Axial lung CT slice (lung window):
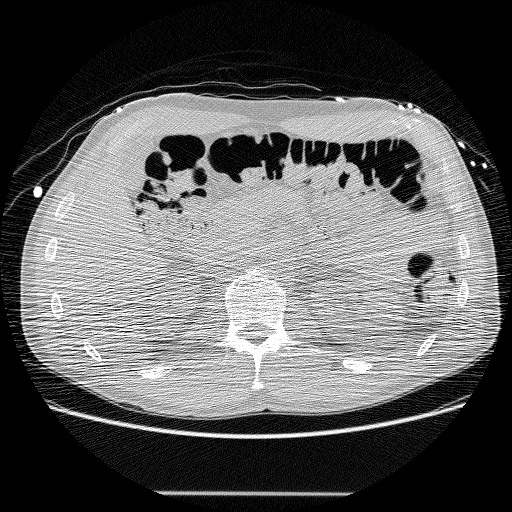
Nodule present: no